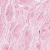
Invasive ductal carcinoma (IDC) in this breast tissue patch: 0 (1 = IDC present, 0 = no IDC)